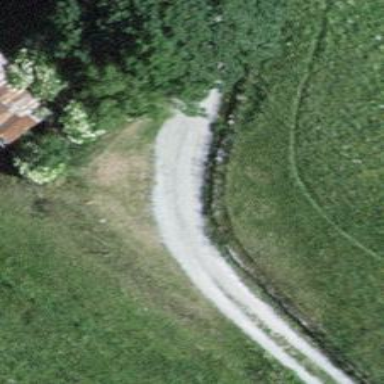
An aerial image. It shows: Paved track with grade 2 tracktype.